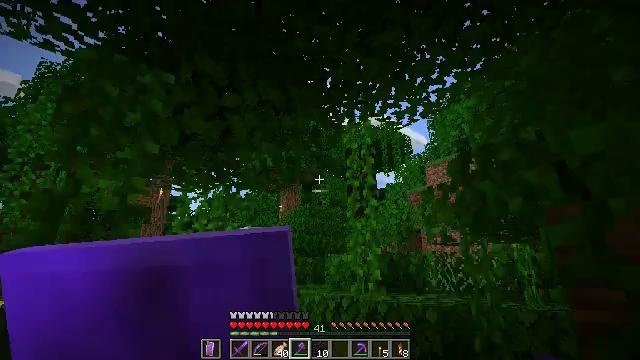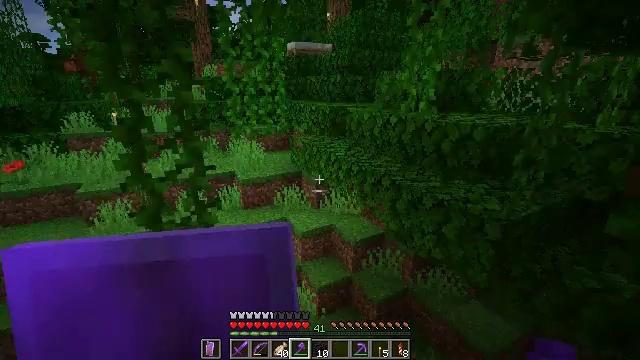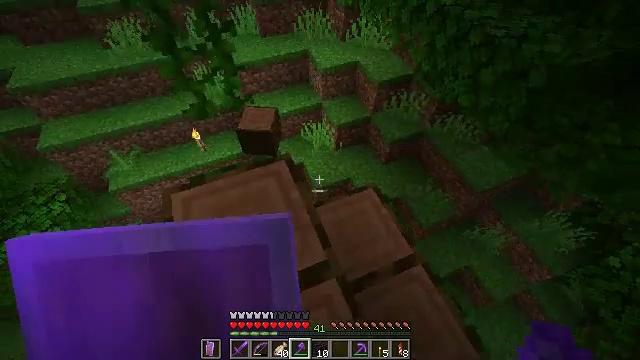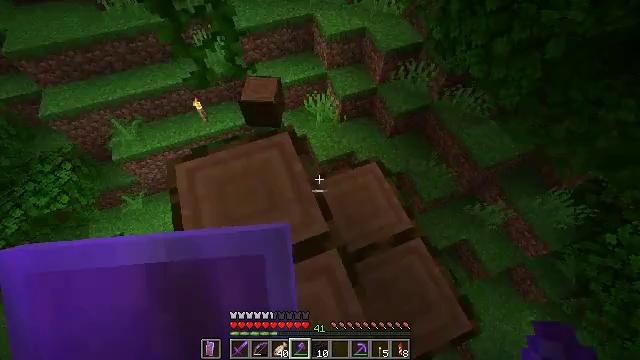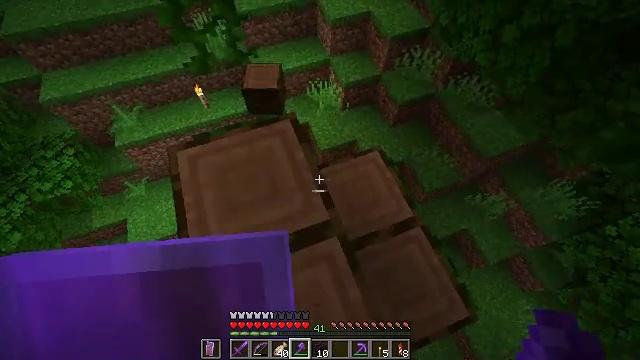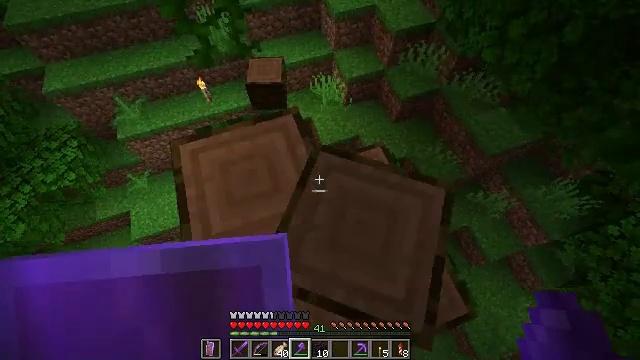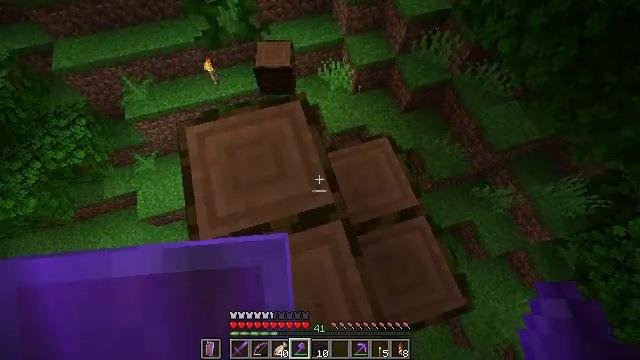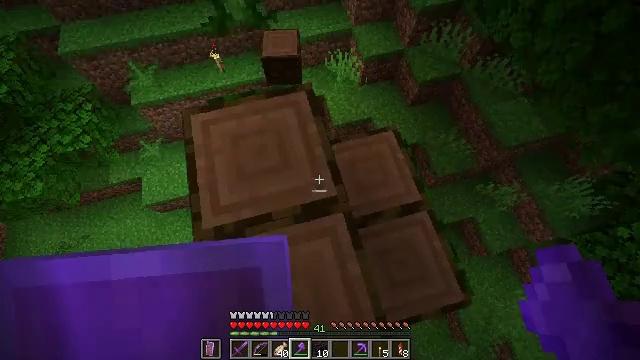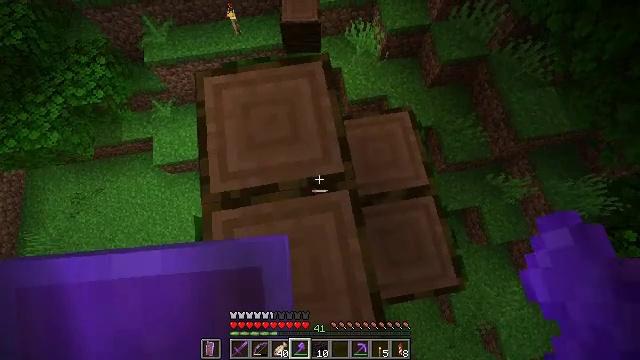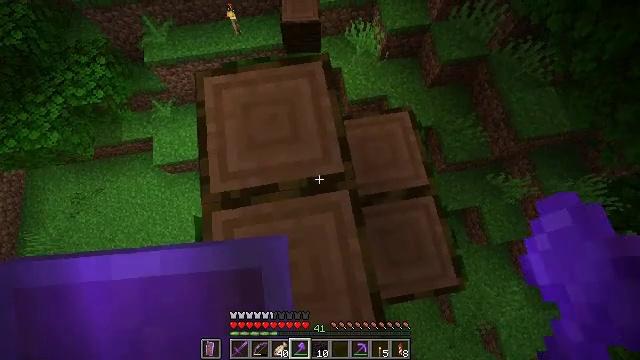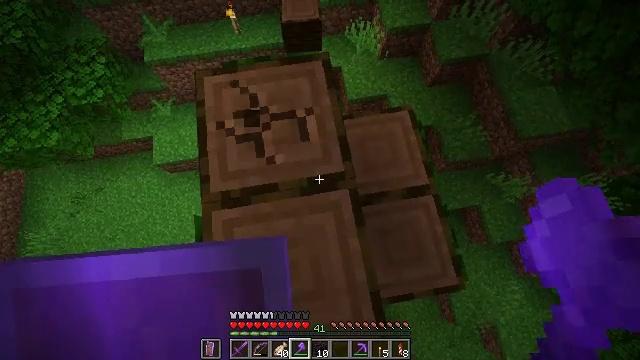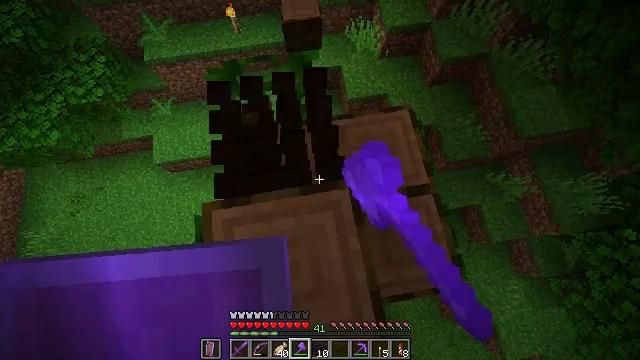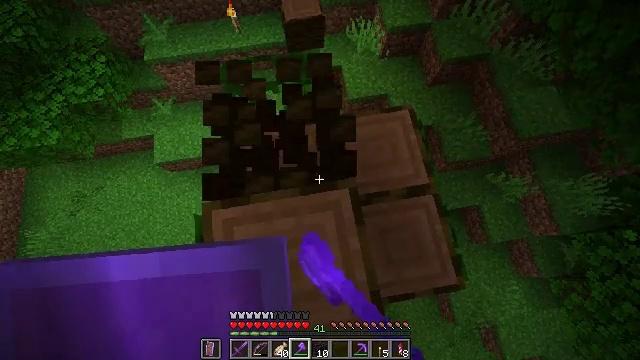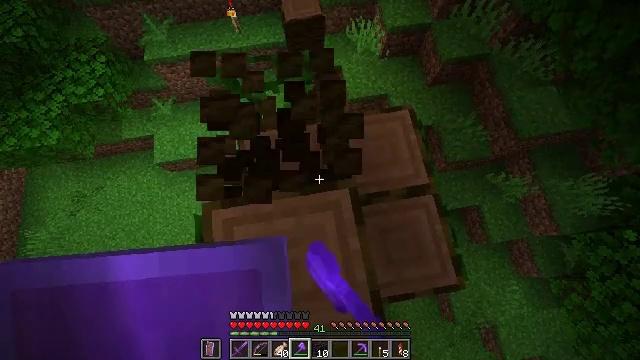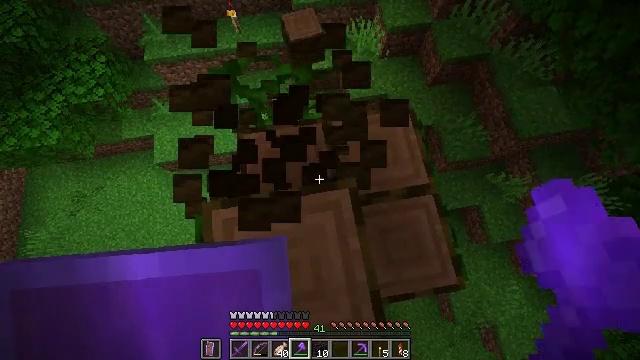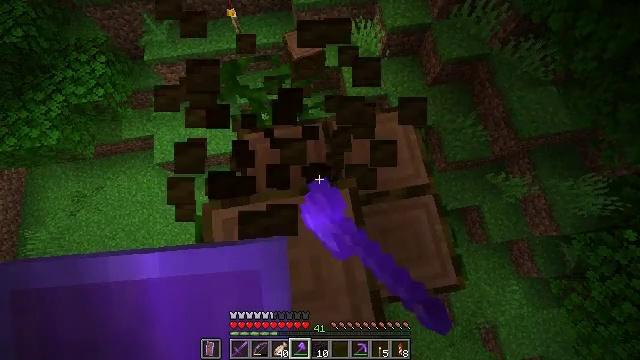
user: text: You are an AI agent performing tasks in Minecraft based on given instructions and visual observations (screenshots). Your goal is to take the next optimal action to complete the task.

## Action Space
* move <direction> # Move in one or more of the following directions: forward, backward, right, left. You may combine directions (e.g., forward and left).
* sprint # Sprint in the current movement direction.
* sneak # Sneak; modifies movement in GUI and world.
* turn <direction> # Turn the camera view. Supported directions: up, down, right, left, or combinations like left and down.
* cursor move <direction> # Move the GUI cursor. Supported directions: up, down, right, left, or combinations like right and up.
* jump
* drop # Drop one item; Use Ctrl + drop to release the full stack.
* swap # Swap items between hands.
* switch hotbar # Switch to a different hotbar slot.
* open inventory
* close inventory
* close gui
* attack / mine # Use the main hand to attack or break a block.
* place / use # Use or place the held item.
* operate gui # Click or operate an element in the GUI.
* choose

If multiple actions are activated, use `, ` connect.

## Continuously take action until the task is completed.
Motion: motion action
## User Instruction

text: Use an axe to chop the jungle log.
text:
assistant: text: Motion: turn left and down
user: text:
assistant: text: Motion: turn left and down
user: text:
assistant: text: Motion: turn left and down
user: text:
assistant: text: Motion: turn down
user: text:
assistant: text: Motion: turn down
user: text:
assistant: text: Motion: turn left and down
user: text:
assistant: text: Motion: turn left and down
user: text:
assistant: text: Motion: turn left and down
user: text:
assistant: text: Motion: no_op
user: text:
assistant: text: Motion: attack / mine
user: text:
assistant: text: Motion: attack / mine
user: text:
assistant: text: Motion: attack / mine
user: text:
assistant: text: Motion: attack / mine
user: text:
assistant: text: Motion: attack / mine
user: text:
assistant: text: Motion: attack / mine
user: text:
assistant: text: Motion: attack / mine
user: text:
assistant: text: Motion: attack / mine
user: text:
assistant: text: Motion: attack / mine
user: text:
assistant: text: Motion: attack / mine
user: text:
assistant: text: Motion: turn left and down, attack / mine
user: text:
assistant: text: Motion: turn down, attack / mine
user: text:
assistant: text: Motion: turn down, attack / mine
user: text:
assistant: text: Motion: turn down, attack / mine
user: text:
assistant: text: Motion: turn down, attack / mine
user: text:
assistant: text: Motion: attack / mine
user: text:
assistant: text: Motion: attack / mine
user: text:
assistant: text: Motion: attack / mine
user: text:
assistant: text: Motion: attack / mine
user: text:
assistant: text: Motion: attack / mine
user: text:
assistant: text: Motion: attack / mine